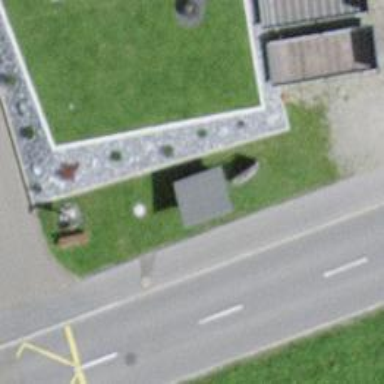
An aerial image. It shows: Historic wayside cross.